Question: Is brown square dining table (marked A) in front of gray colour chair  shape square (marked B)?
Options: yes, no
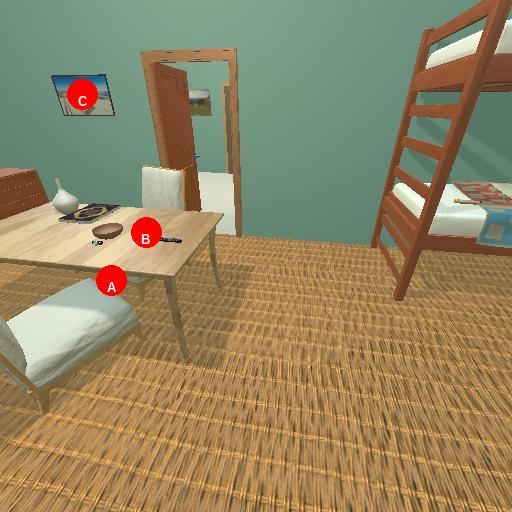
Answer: yes